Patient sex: M
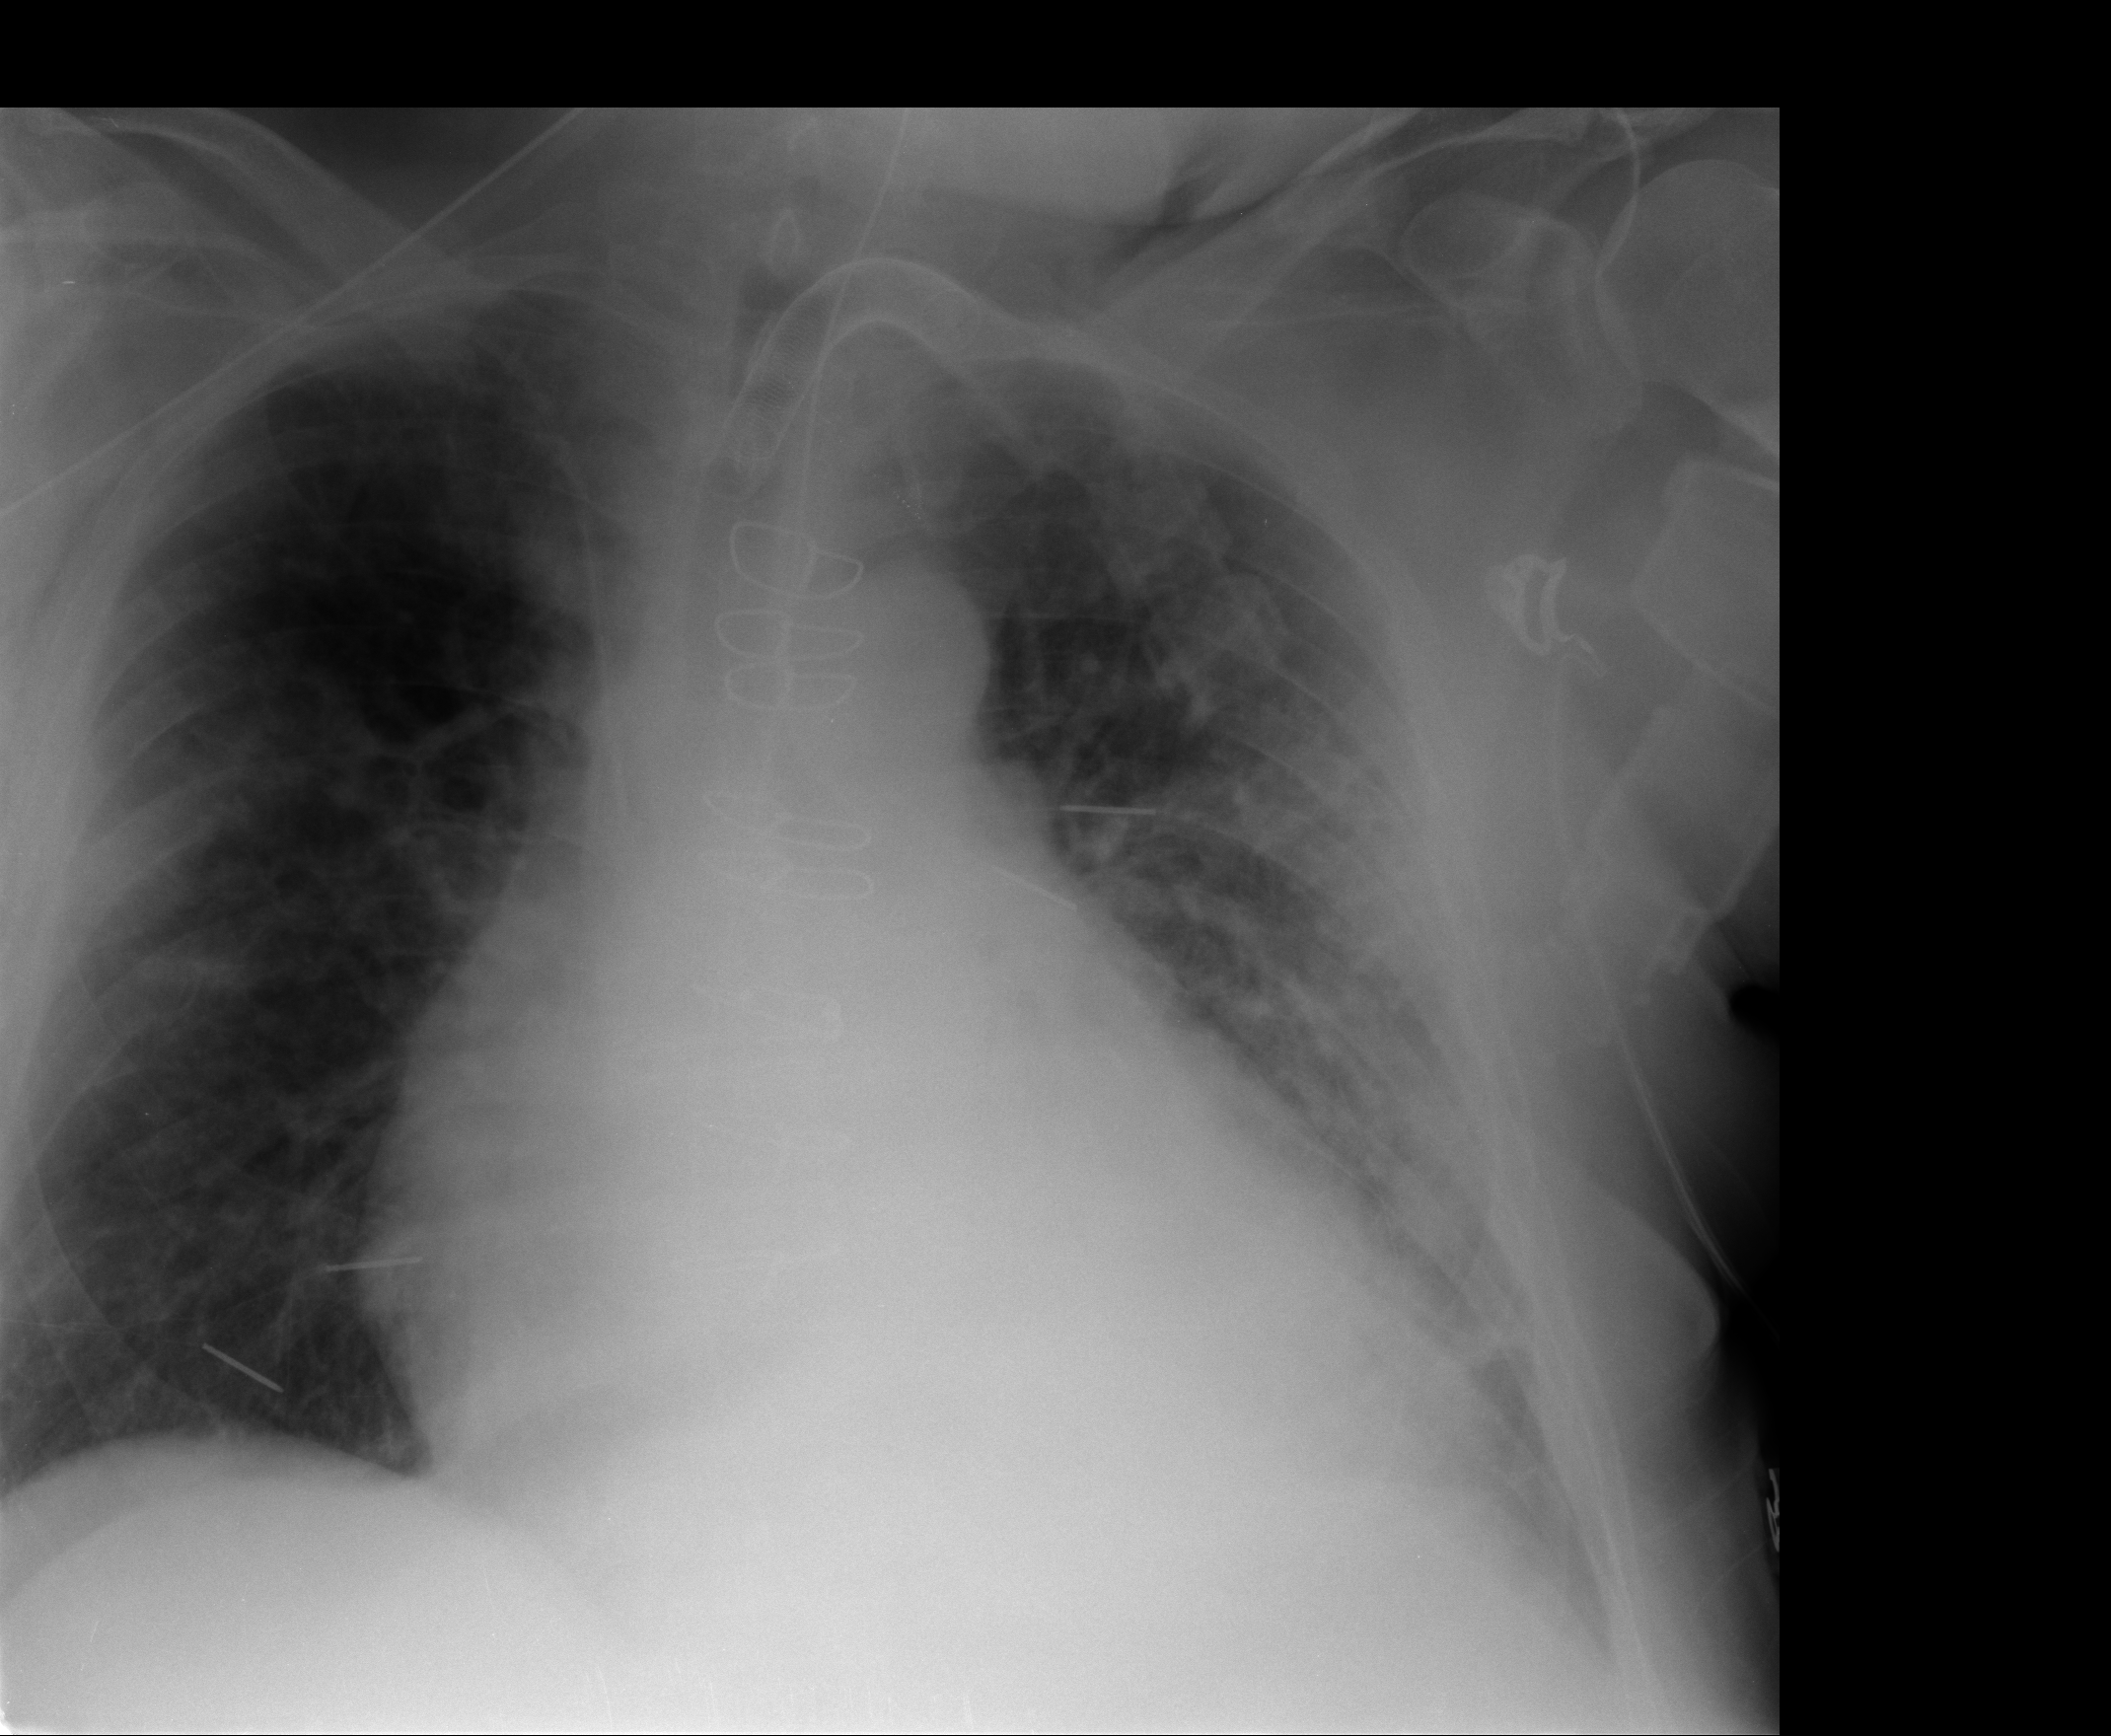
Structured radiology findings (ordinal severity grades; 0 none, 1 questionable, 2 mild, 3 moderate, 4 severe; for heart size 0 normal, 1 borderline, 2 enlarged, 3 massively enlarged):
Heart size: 2
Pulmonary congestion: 1
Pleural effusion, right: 1
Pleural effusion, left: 1
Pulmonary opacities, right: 1
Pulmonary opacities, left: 3
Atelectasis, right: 2
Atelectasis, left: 2